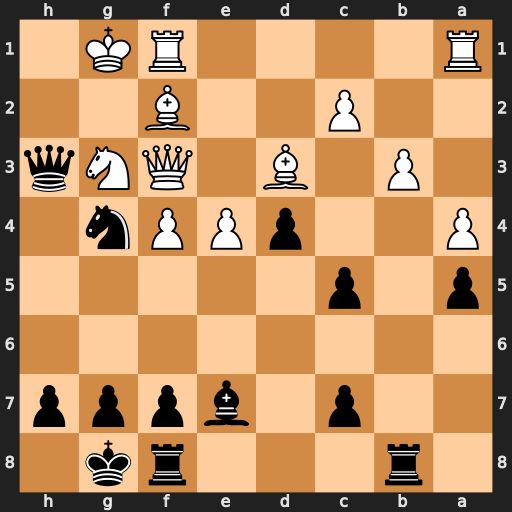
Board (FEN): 1r3rk1/2p1bppp/8/p1p5/P2pPPn1/1P1B1QNq/2P2B2/R4RK1
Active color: b
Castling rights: -
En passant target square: -
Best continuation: Qh2#